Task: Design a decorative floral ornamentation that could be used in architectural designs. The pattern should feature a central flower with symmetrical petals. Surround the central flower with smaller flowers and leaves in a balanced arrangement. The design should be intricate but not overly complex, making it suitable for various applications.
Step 1841:
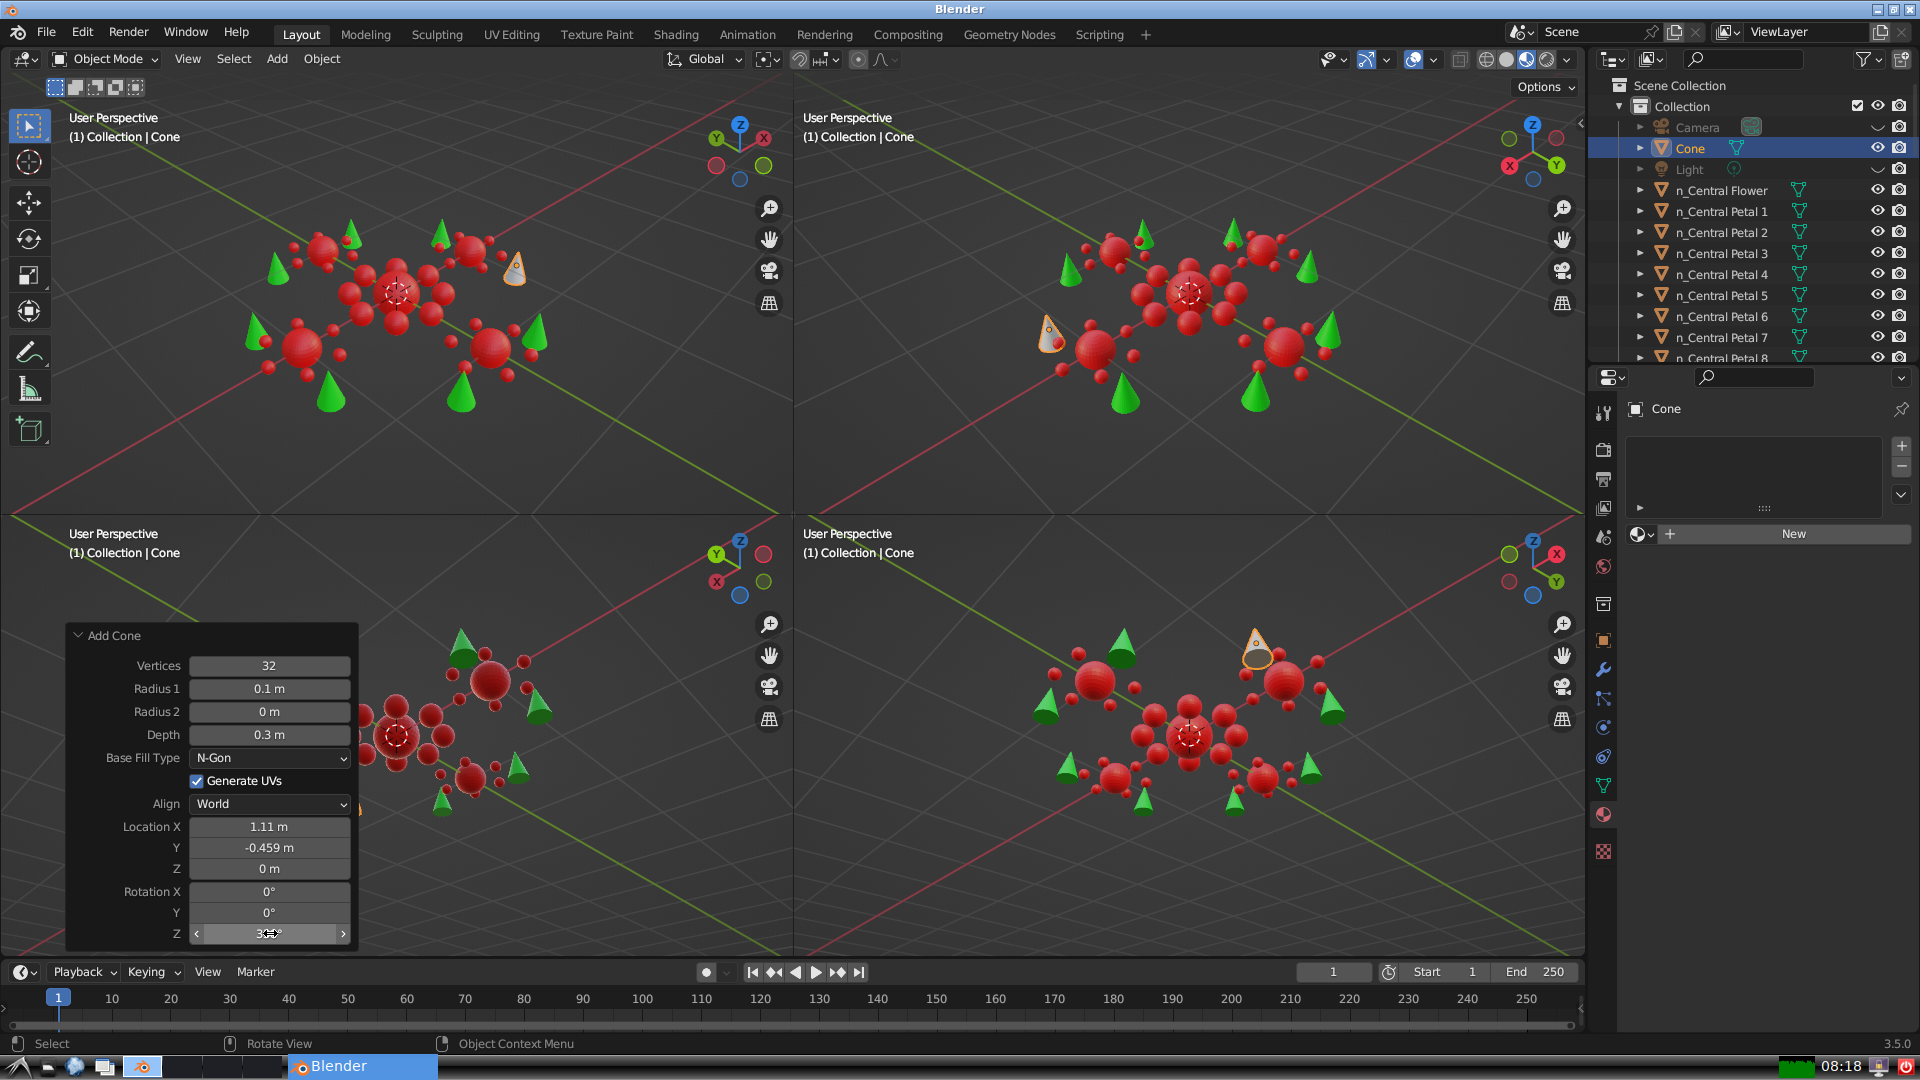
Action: {"mouse_move": [1608, 631]}